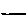
Label: line